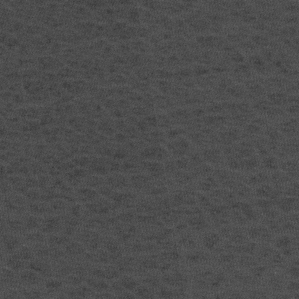
Label: frost